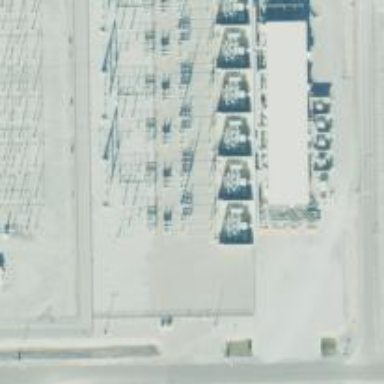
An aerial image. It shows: Switch used for power control.